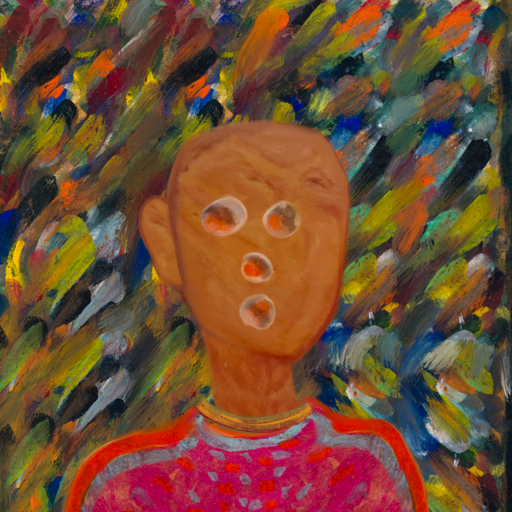
Background: An_Impression, Head And Neck Front: Pious_Lady, Face Front: Rupkatha, Bust: Sisters, Hair Front: Blank, Head Accessory: Blank, Second Necklace: Blank, Necklace: Mother_And_Son_Son, Baby: Blank